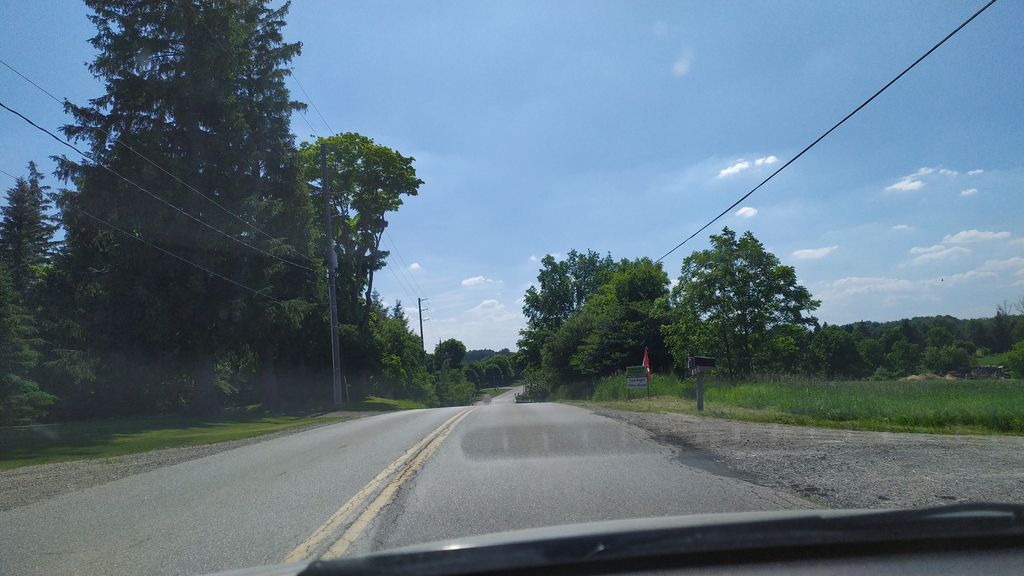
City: kitchener-waterloo